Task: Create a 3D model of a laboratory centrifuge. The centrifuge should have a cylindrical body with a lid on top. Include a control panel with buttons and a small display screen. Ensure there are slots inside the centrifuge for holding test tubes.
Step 118:
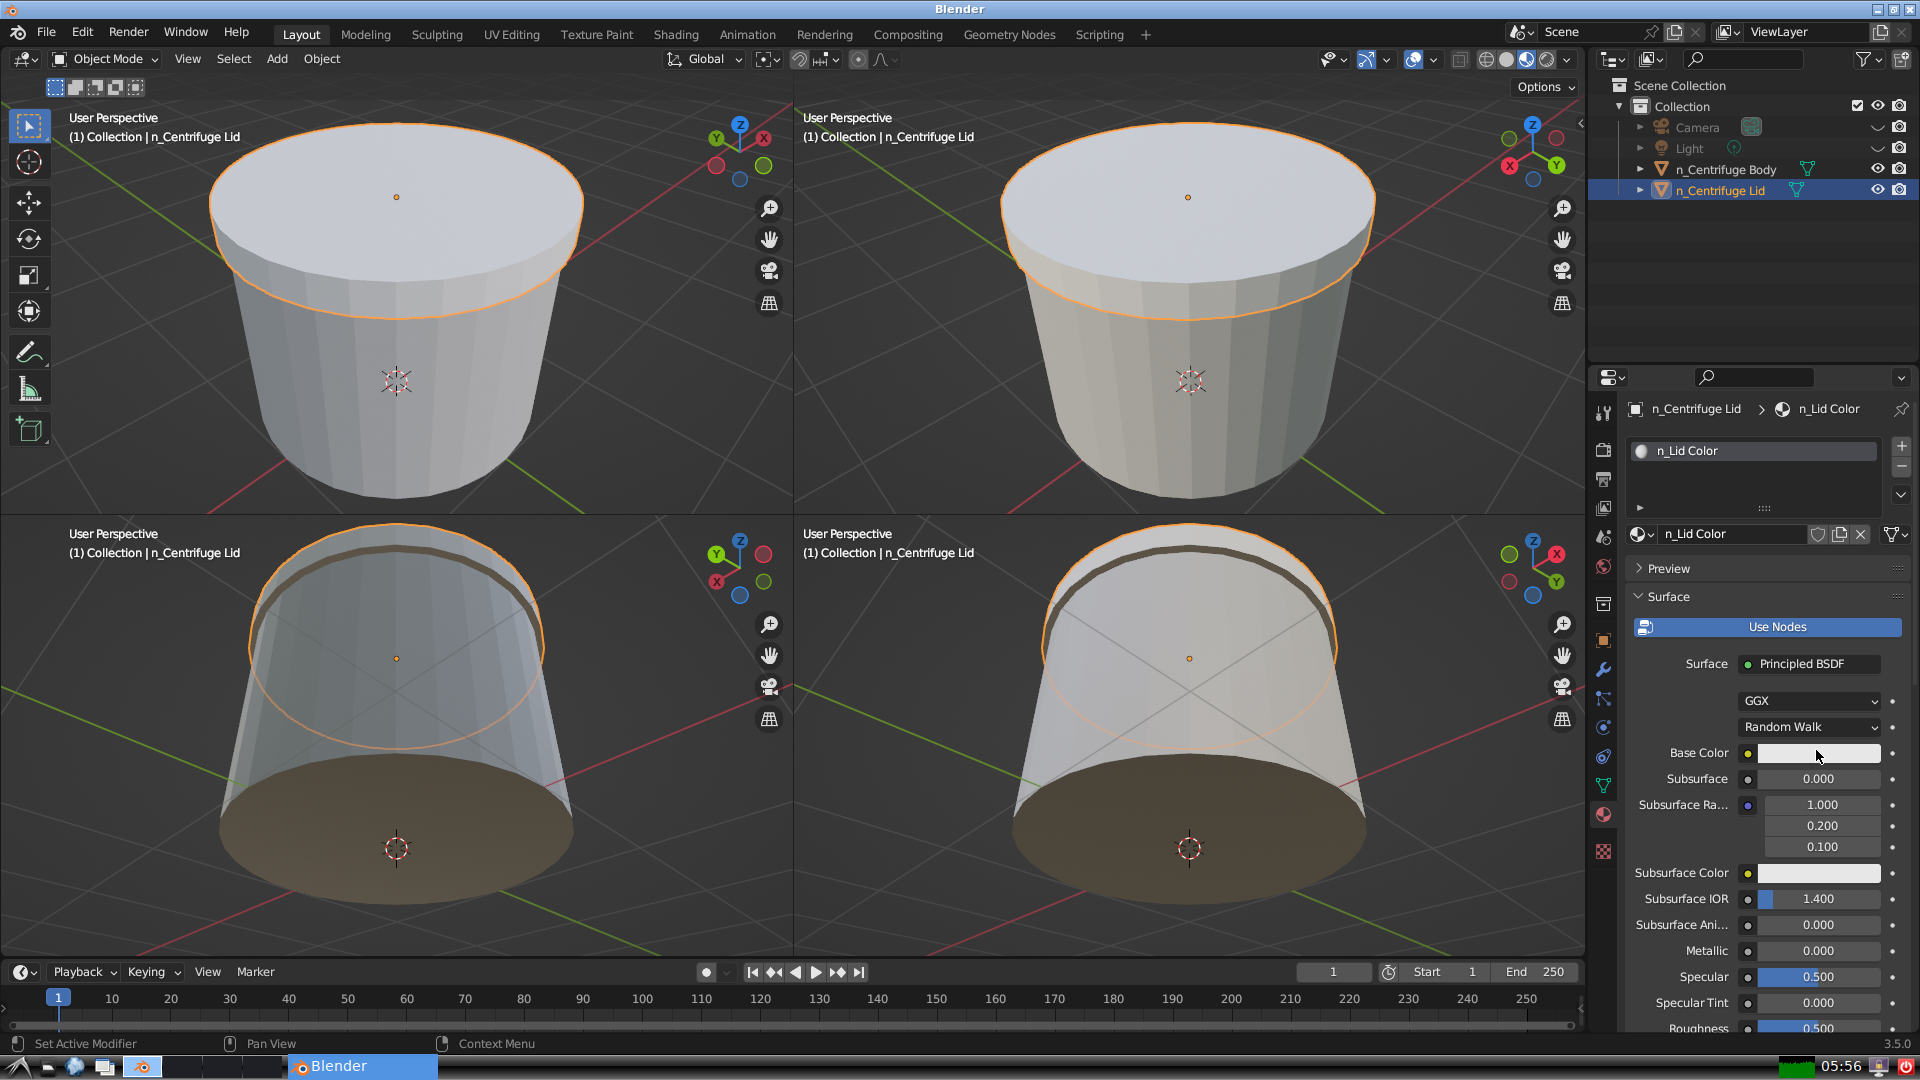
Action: click: no